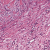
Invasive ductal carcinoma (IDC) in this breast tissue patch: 1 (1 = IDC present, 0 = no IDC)